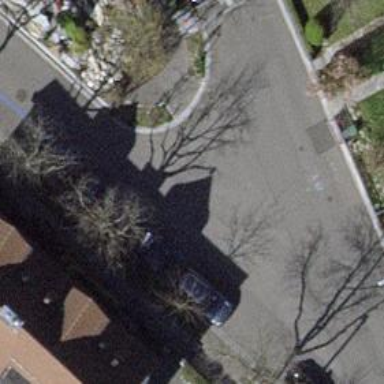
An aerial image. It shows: Living street with asphalt surface. There is sidewalk on the left side.